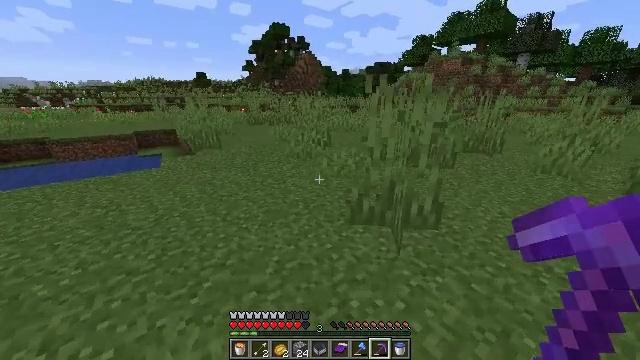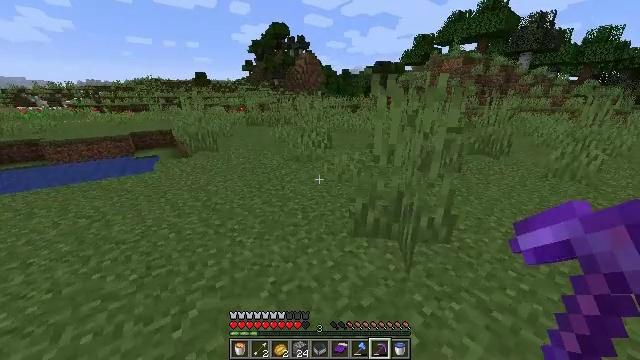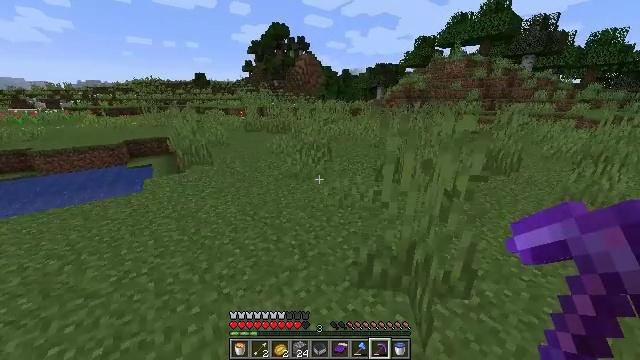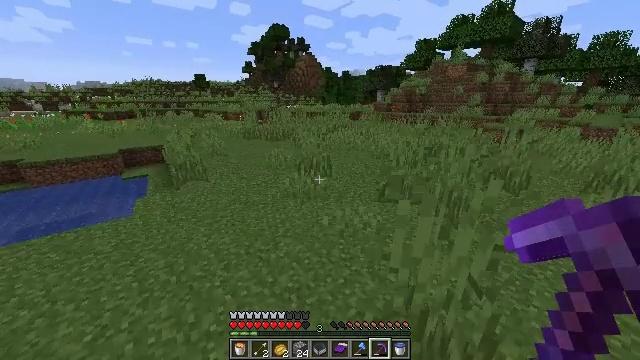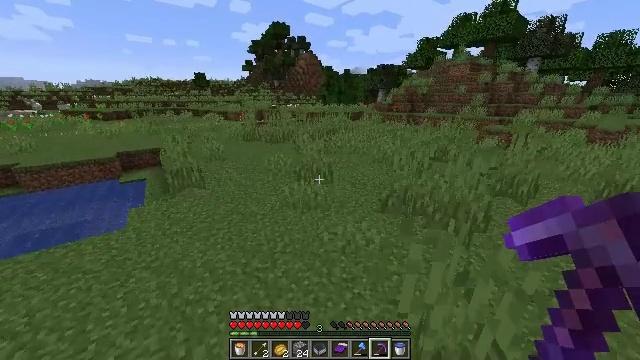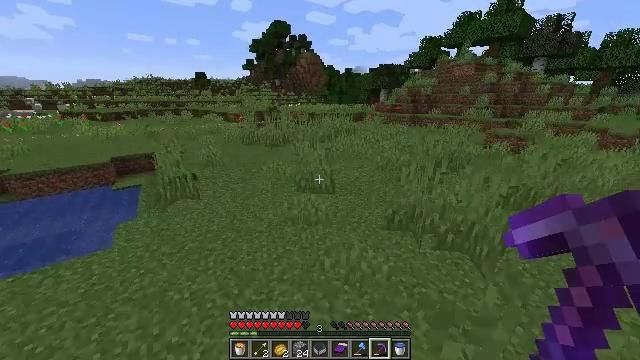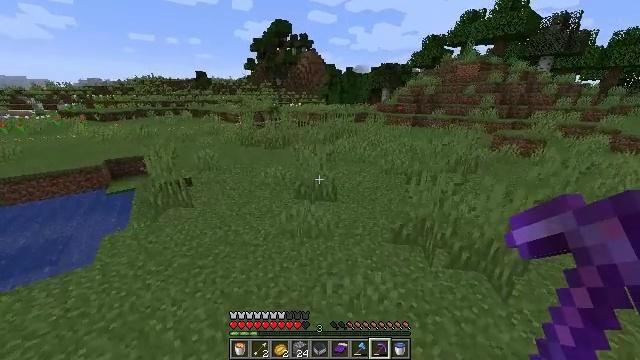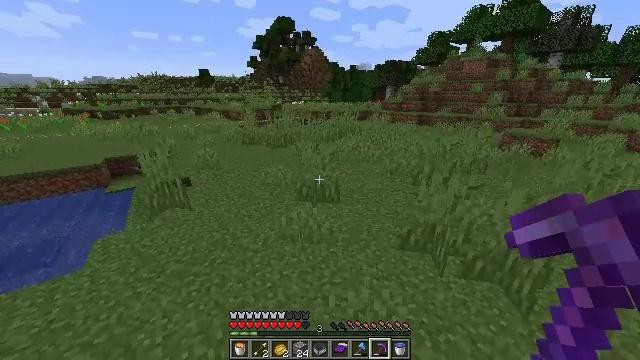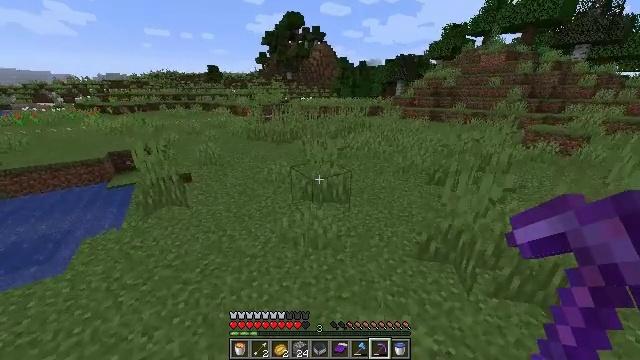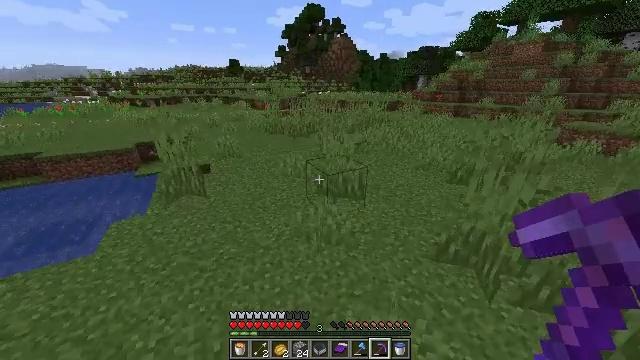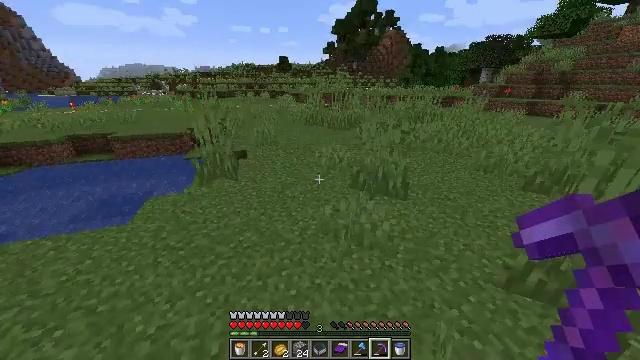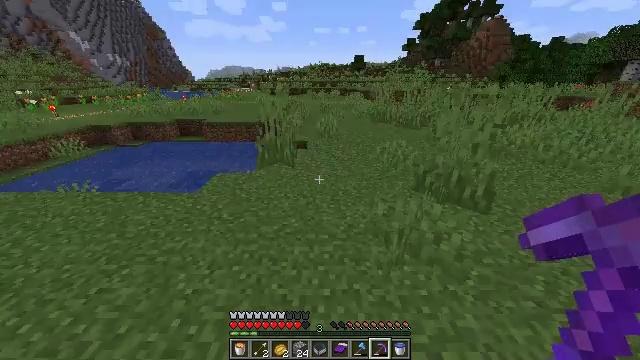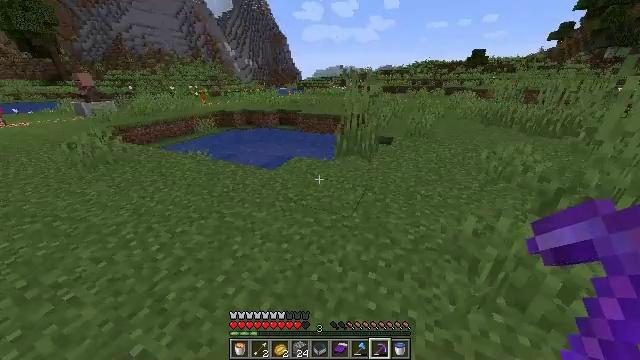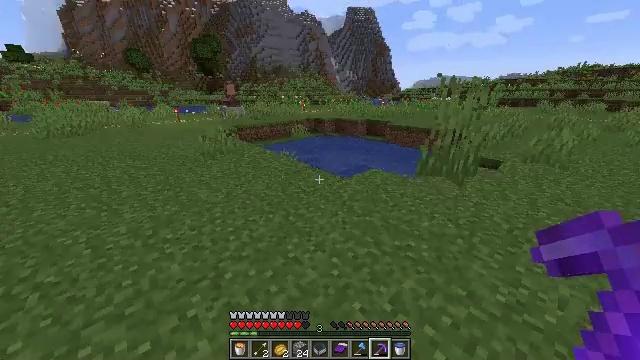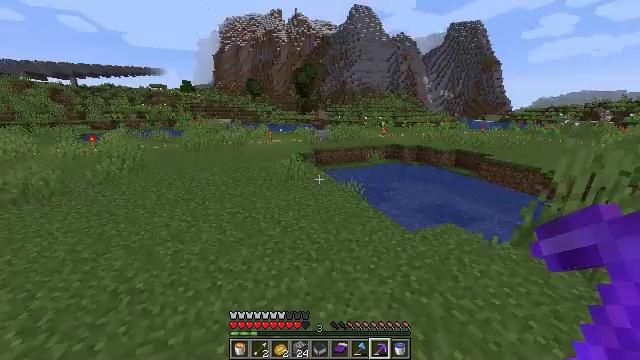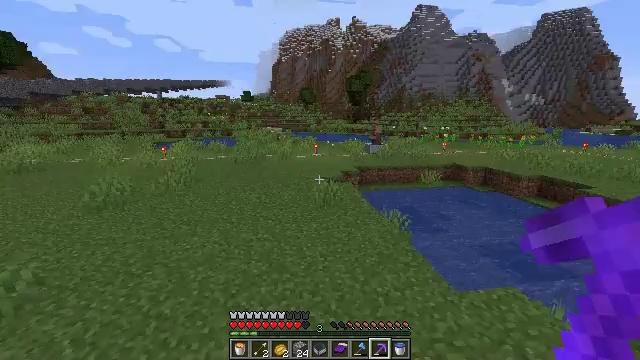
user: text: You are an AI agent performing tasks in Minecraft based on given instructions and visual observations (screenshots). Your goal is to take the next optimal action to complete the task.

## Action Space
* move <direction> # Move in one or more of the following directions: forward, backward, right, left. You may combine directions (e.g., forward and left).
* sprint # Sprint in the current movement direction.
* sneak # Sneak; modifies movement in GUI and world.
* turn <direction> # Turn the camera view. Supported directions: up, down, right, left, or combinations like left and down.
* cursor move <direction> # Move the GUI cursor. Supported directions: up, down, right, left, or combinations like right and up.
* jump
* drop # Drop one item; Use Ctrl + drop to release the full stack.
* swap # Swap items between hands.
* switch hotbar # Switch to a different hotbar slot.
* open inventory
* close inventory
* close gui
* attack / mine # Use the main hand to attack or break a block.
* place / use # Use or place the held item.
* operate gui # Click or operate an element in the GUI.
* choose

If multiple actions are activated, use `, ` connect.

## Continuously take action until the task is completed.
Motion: motion action
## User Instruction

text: Gather materials such as cobblestone.
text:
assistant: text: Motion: move forward, jump
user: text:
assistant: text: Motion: move forward, sprint, jump
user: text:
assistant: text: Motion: move forward, sprint, jump
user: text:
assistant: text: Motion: move forward, sprint, jump
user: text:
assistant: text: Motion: move forward, sprint, jump
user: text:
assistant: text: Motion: move forward, sprint, jump
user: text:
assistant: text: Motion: move forward, sprint, jump
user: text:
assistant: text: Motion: move forward, turn left, jump
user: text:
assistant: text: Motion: move forward, turn left and down, jump
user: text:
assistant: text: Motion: move forward, turn left, jump
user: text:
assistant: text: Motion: move forward, turn left, jump
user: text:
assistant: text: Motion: move forward, turn left, jump
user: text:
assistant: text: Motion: move forward, turn left and up, jump
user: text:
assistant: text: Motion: turn left and up
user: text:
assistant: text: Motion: turn left and up
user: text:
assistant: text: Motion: turn left and up
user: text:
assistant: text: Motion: turn left and up
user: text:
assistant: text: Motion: turn left
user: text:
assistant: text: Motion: no_op
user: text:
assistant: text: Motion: no_op
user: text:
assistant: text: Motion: no_op
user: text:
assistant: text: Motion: no_op
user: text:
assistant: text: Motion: no_op
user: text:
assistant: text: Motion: turn right
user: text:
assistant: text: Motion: turn right and down
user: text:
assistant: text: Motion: turn right and down
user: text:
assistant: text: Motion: move forward, turn right and down
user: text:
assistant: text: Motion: move forward, turn right and down
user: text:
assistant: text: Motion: move forward, turn right
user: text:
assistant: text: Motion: move forward, sprint